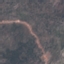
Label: HerbaceousVegetation